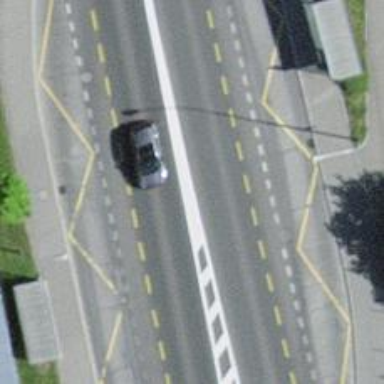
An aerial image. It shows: Primary highway with asphalt surface and sidewalks on both sides. There is soft cycle lane on the left side.